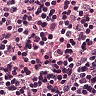
Metastatic tissue present: no